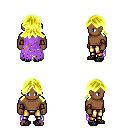
a pixel art fantasy rpg character, male body template, human, dark skin, maroon tattered cape, gold greaves, gold loose hair, cloth bracers, ghillies, four views (front, back, left, right), 2x2 character sprite sheet, small pixel art, hard edges, no anti-aliasing